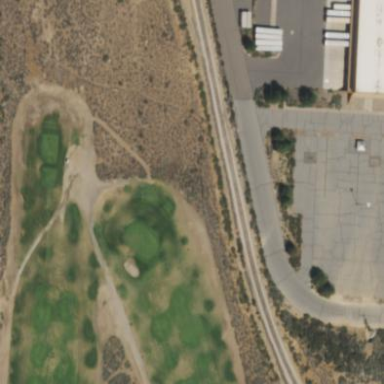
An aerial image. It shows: Golf fairway in the image.